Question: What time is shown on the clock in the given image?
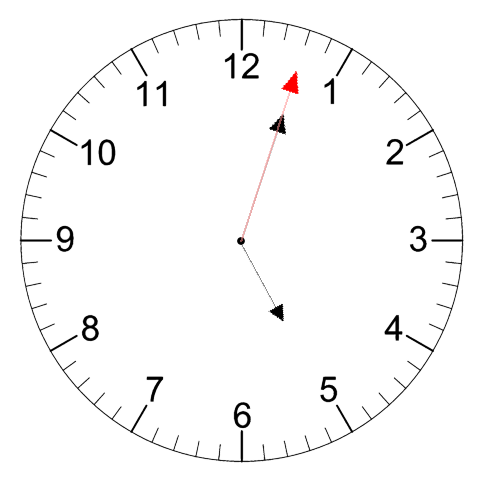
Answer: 05:03:03